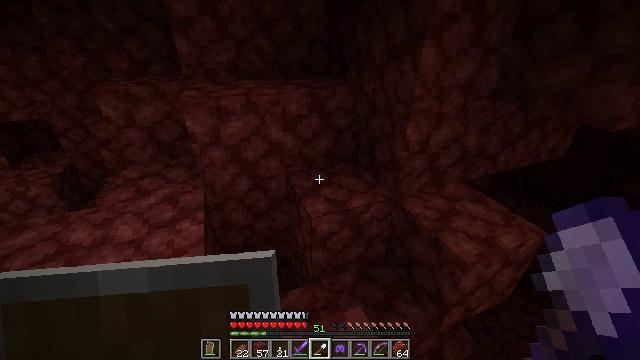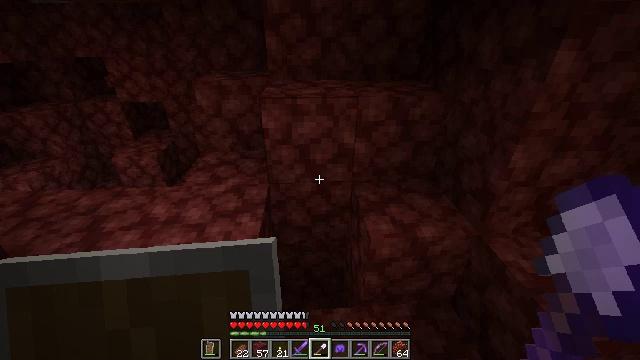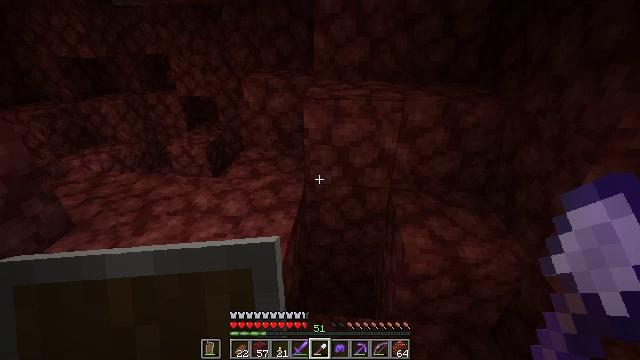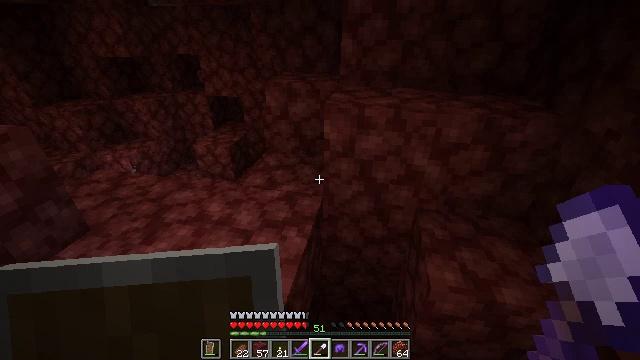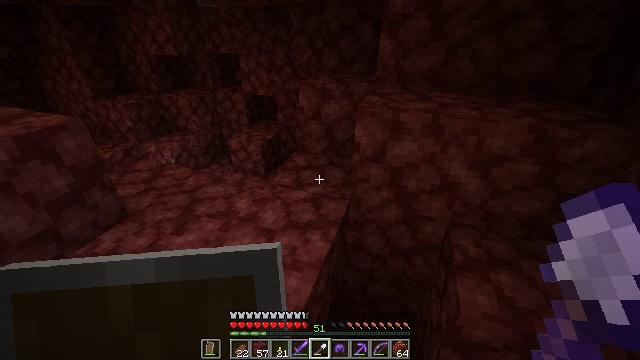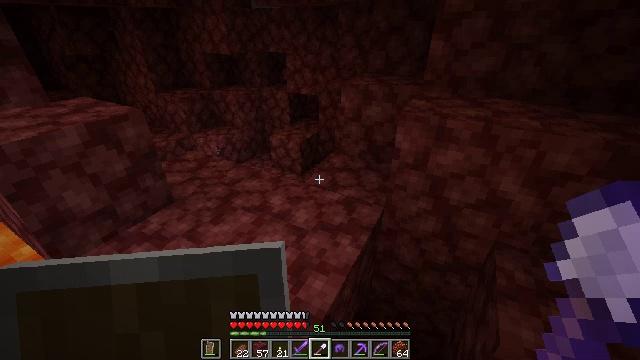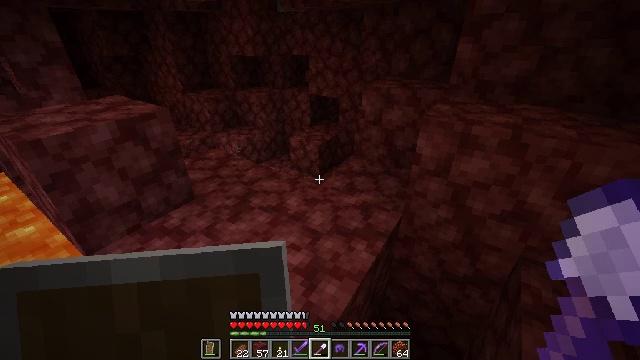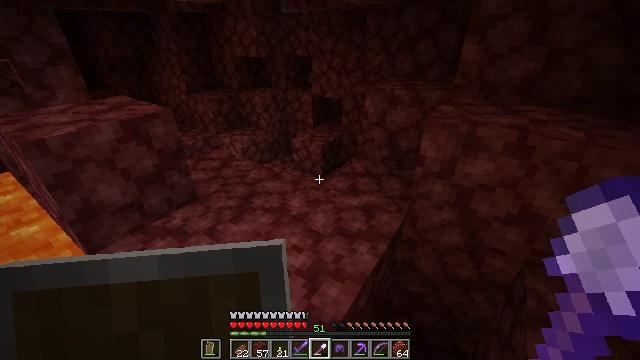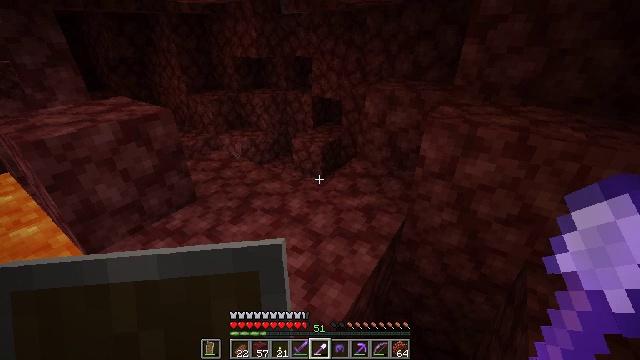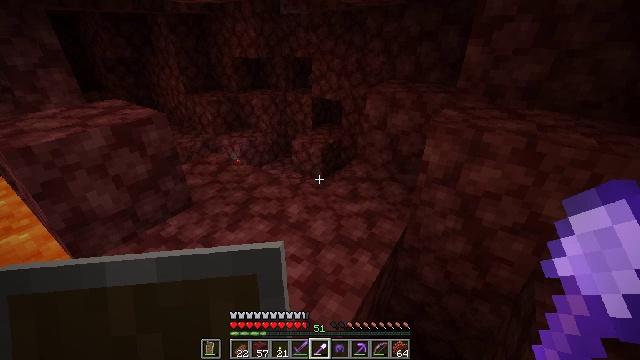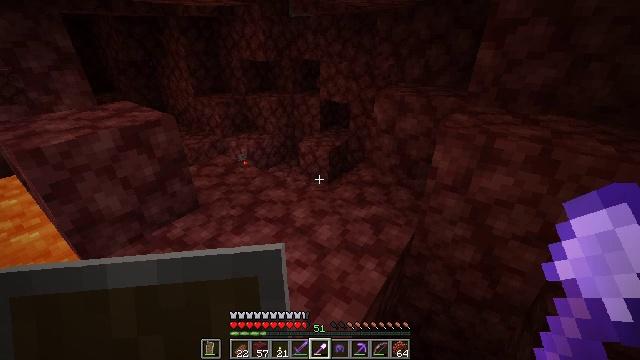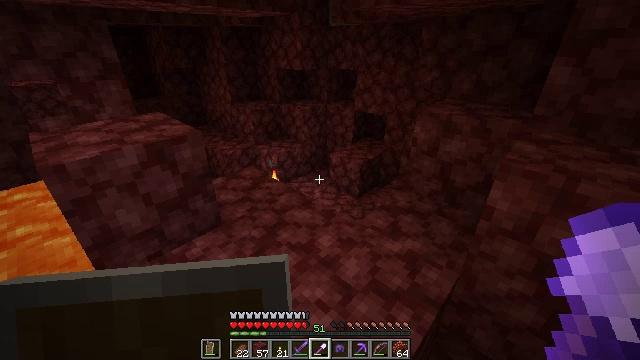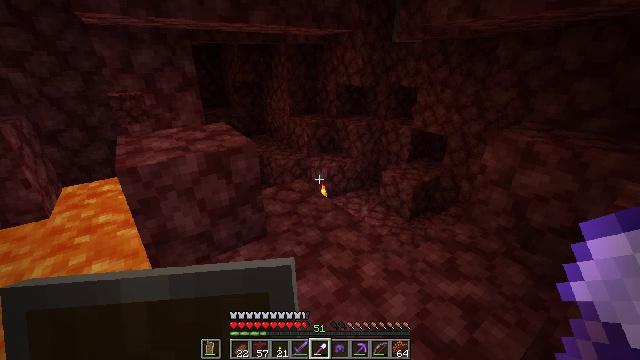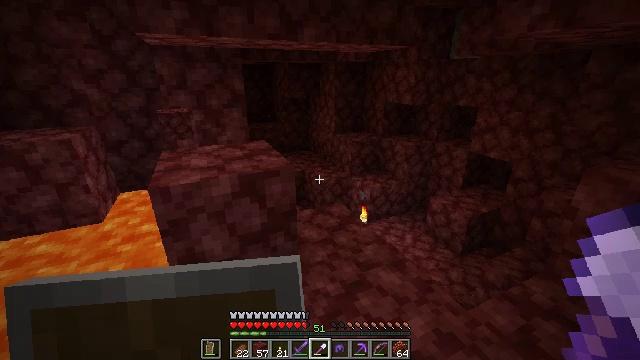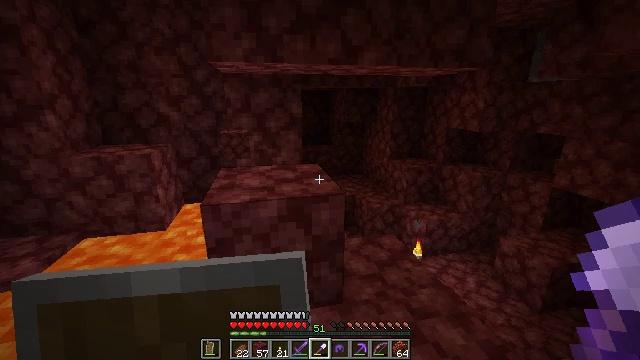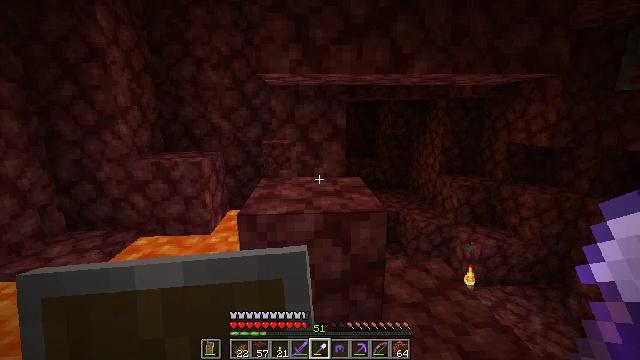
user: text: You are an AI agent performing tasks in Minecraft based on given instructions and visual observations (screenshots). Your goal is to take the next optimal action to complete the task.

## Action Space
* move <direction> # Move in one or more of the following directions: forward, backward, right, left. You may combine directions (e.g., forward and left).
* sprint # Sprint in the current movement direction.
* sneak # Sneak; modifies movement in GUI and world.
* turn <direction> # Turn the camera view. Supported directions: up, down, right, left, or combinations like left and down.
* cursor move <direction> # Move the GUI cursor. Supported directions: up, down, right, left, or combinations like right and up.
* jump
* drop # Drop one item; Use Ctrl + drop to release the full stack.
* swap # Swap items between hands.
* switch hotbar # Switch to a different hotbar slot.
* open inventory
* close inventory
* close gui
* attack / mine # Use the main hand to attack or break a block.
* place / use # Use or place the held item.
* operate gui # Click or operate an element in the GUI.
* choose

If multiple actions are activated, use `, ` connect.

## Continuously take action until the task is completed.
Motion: motion action
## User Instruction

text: Mine the soul sand in the Nether.
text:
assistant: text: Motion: move forward, turn left
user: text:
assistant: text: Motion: move forward, turn left
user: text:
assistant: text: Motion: turn left
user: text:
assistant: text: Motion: turn left
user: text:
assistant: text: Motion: turn left
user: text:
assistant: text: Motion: turn left
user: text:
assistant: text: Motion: no_op
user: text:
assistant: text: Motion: no_op
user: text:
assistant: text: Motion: move forward
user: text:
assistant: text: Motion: move forward, turn left
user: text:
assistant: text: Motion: move forward, turn left and up
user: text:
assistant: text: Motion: move forward, turn left and up
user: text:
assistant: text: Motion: move forward, turn left and up
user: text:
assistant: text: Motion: move forward, turn left and up
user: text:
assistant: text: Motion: move forward, turn left and up
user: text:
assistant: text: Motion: turn left
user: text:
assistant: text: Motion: no_op
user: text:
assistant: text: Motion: no_op
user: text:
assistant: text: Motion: no_op
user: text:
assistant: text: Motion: no_op
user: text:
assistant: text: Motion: no_op
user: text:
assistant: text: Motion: no_op
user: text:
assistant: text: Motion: move forward
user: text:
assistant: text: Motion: move forward, turn right and up
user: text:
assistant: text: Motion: move forward, turn up
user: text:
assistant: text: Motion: turn left and up
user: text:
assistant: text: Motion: turn up
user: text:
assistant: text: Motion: turn left and up
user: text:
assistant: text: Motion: turn left and up
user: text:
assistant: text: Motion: turn up